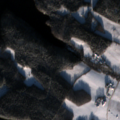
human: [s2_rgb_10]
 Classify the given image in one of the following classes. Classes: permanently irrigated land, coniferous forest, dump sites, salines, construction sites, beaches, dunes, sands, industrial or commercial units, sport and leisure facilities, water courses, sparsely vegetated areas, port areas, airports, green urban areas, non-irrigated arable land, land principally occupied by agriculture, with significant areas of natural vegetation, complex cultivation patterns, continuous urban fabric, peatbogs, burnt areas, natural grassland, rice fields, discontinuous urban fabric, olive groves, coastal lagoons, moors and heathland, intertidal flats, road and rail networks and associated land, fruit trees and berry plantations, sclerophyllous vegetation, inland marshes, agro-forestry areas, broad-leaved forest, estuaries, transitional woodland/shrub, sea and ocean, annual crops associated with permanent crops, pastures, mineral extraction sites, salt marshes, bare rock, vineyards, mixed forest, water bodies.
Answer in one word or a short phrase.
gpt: non-irrigated arable land, land principally occupied by agriculture, with significant areas of natural vegetation, coniferous forest, mixed forest, water bodies